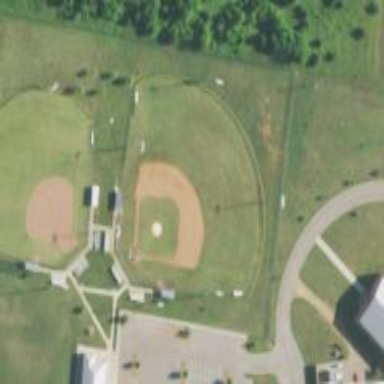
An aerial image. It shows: Baseball pitch for leisure land activities.